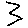
Label: zigzag